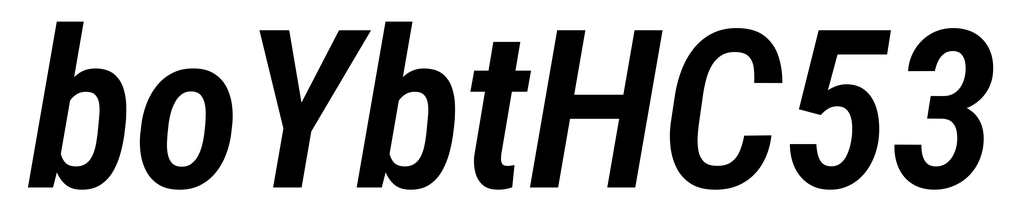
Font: Roboto-Italic_Condensed_SemiBold_Italic